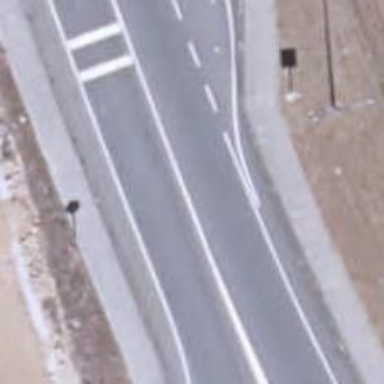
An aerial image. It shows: Uncontrolled crossing on the road with bump for traffic calming.